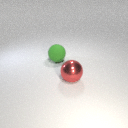
large red metal sphere in front of large green rubber sphere